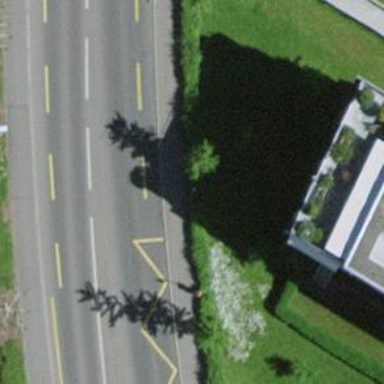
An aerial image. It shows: Platform for public transport. The platform is located by the road.